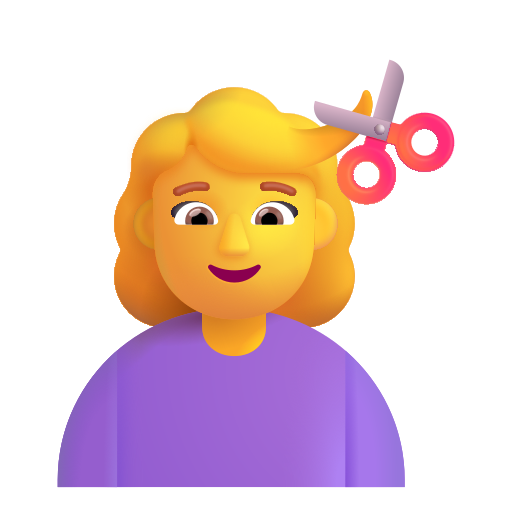
woman getting haircut color default